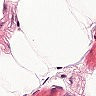
Metastatic tissue present: no